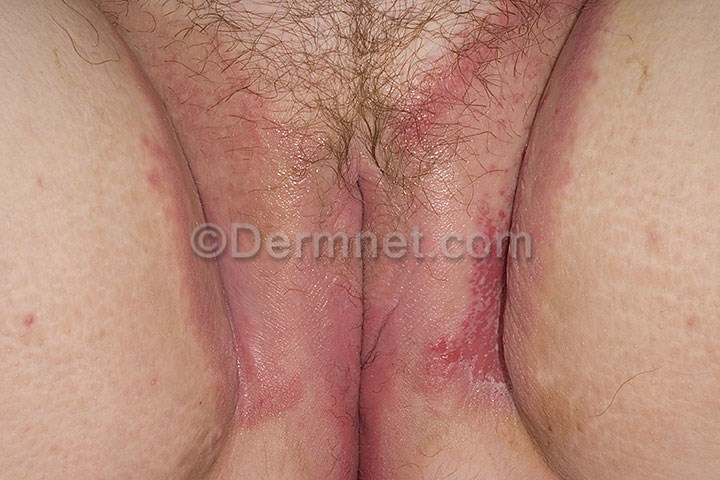
Disease: Psoriasis pictures Lichen Planus and related diseases